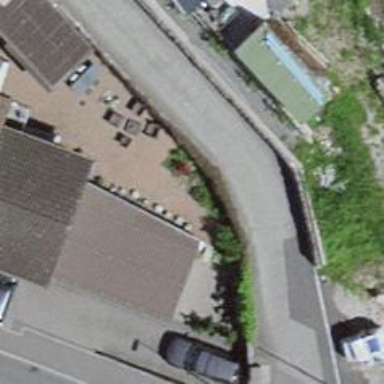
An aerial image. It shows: Alley classified as service road.